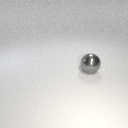
large gray metal sphere